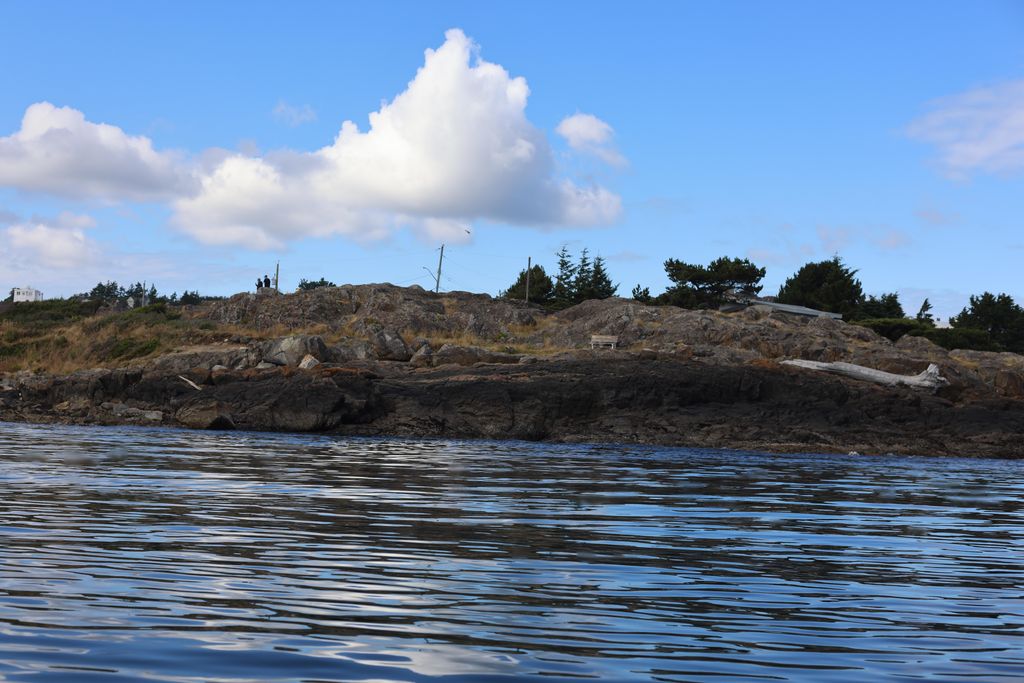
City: victoria